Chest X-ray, AP view. Patient: 39 years old, sex F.
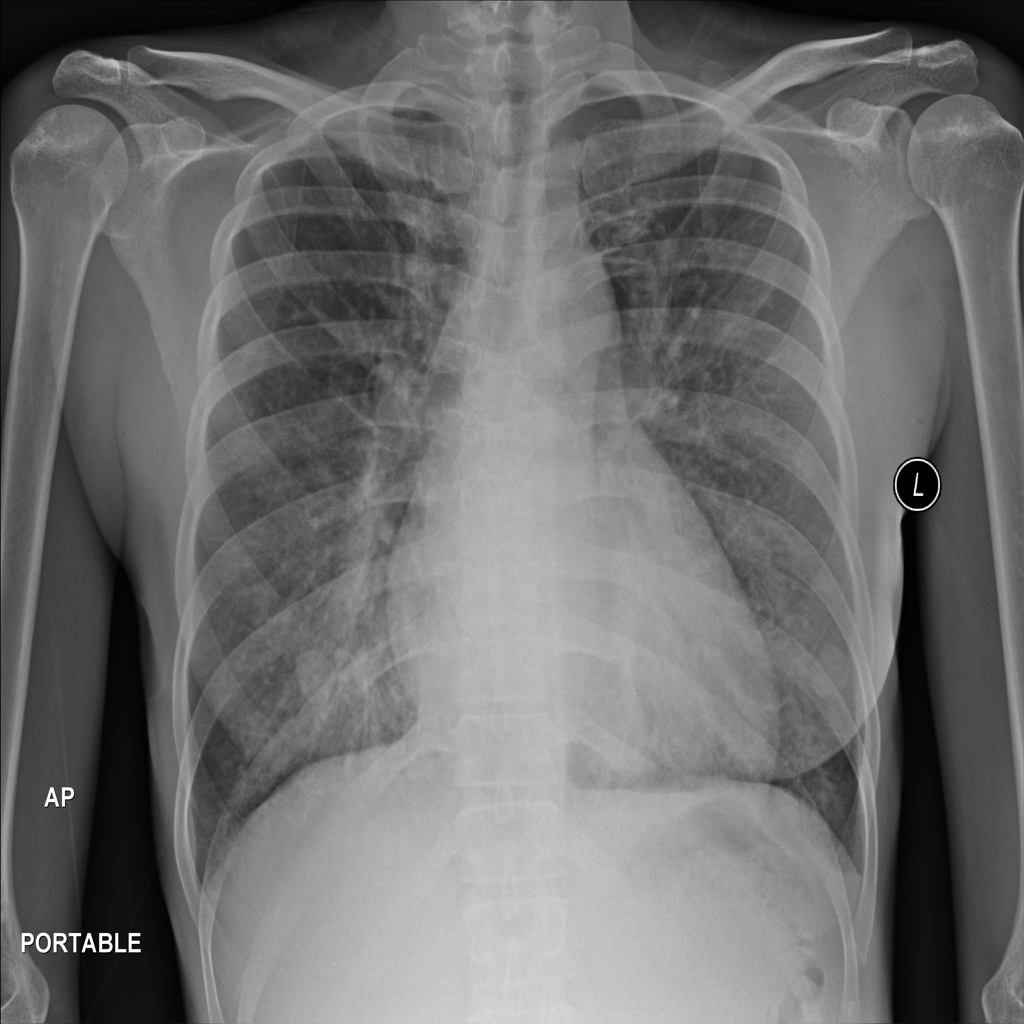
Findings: Effusion